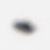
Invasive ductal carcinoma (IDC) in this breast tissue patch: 0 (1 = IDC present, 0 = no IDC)